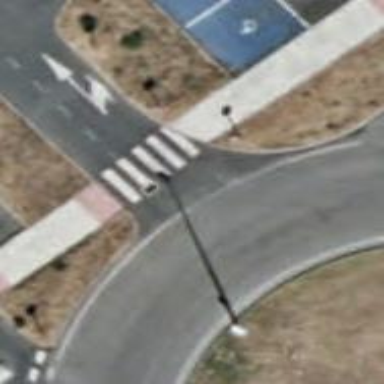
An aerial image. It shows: Zebra crossing on the road.